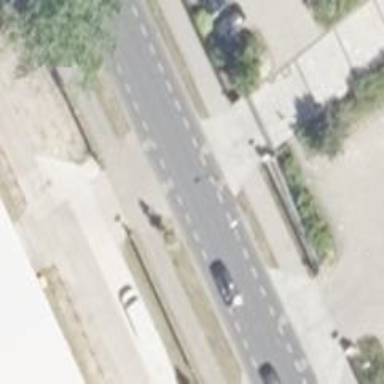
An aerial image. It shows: Secondary road with asphalt surface and lanes for cycling in both directions.